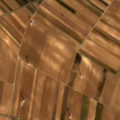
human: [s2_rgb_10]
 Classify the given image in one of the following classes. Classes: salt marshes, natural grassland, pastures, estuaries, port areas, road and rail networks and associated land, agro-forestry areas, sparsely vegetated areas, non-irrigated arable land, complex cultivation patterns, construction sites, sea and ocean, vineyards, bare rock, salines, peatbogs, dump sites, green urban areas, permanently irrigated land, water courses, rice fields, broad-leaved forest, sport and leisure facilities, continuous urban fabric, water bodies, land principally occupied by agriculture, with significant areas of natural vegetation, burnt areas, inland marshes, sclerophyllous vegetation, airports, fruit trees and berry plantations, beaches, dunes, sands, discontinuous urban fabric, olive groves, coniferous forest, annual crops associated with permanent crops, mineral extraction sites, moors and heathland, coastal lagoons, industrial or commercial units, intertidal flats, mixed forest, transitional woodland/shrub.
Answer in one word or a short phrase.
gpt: non-irrigated arable land, vineyards